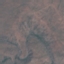
Land use / land cover class: HerbaceousVegetation